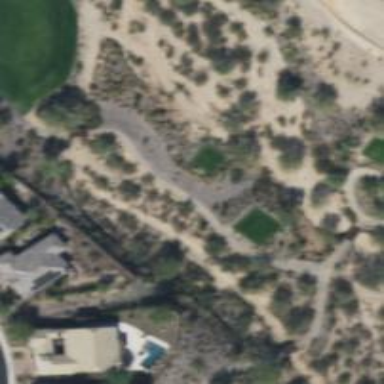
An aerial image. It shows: Path for both road and golf.